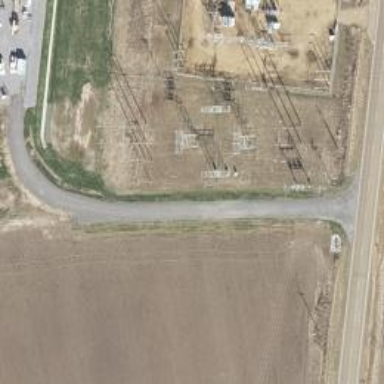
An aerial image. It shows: Switch for power supply.